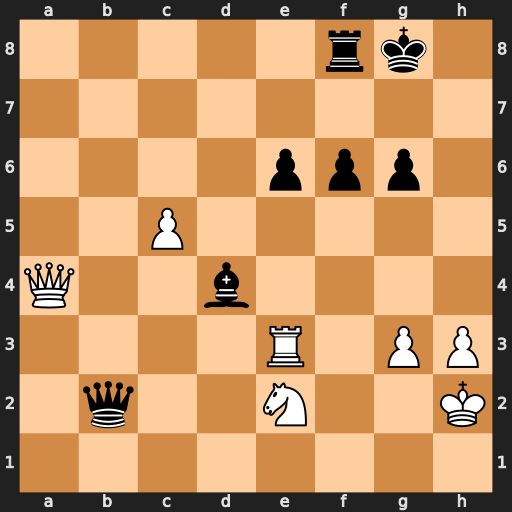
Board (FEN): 5rk1/8/4ppp1/2P5/Q2b4/4R1PP/1q2N2K/8
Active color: w
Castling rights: -
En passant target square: -
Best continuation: Qxd4 Qxd4 Nxd4